Question: When initializing OpenGL, I set the following:
'''
glEnable(GL_CULL_FACE);
glFrontFace(GL_CCW);
glCullFace(GL_FRONT);
'''
Then, I draw a triangle on screen. That's all I do, really. But OpenGL always uses the opposite winding type of what I specify using 'glFrontFace'.
The triangle vertices are defined as follows:
'''
static GLfloat TRIANGLE[] = {
0.0f, 0.5f, 0.0f, // Point 1 on image
-0.5f, -0.5f, 0.0f, // Point 2
0.5f, -0.5f, 0.0f, // Point 3
};
'''
You can see the results on following image:

What I would expect is that GL_CCW draws the triangle and CL_CW doesn't. But what happens is the opposite.
My perspective and view matrices are correct. What could cause this problem?
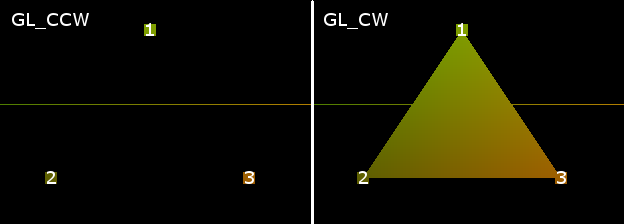
Answer: 'glCullFace' specifies which side gets , not which side is drawn. So when your triangle is given in CCW order and you enable everything the way you do, front faces (CCW faces) are culled away and nothing is drawn.